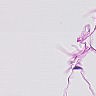
Metastatic tissue present: no